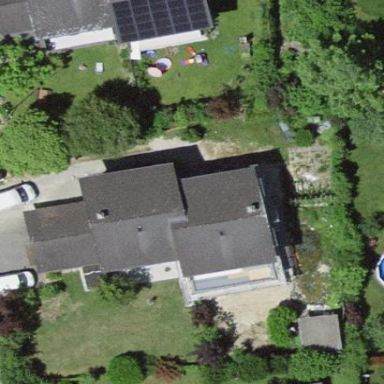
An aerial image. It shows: Semi-detached house.